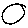
Label: circle